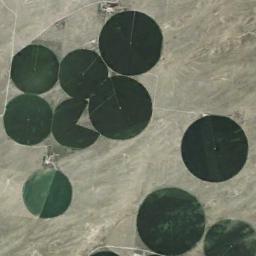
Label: circular_farmland